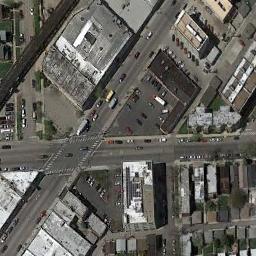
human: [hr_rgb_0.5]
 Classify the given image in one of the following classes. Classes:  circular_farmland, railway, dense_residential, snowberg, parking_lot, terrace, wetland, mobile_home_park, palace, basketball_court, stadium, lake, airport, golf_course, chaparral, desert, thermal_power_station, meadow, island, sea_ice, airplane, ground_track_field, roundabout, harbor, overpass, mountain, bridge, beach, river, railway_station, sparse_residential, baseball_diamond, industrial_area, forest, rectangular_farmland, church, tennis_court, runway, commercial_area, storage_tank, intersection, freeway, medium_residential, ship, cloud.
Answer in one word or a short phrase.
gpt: intersection